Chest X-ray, PA view. Patient: 42 years old, sex F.
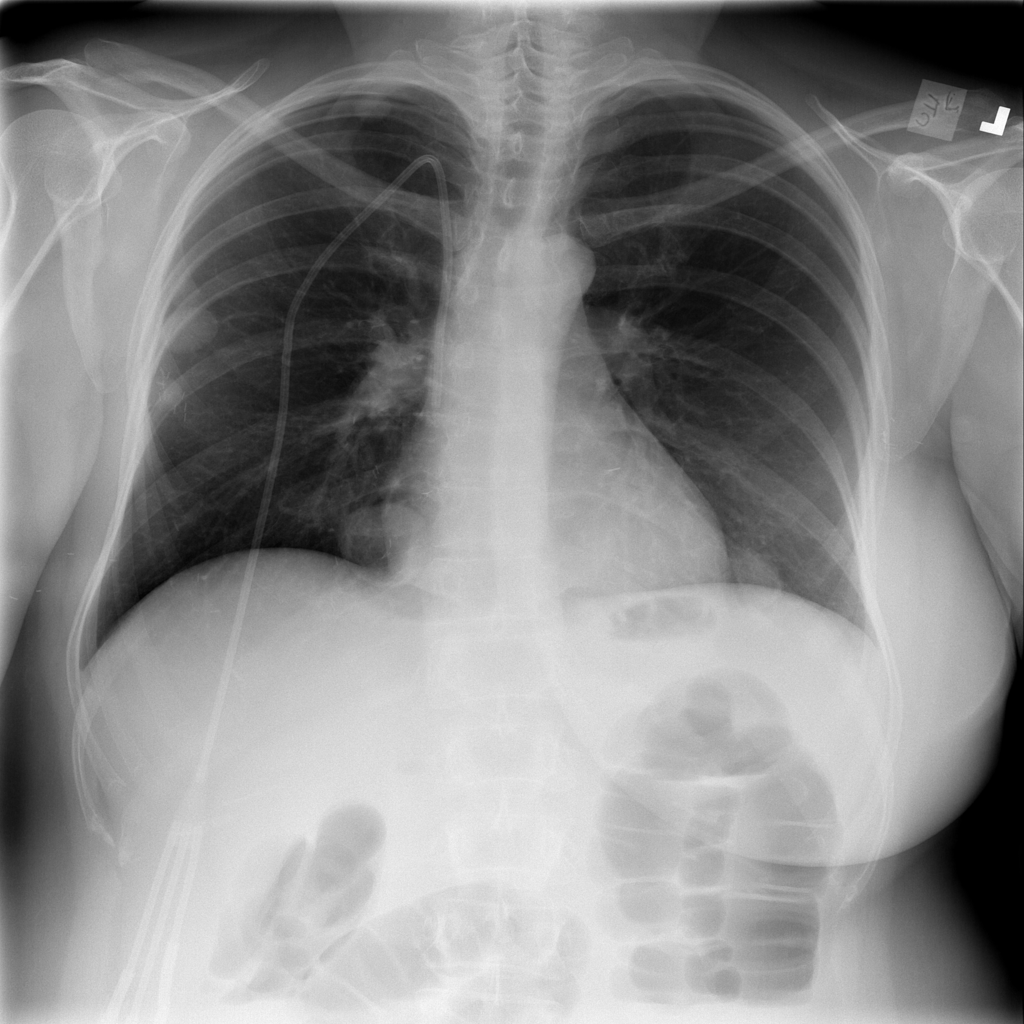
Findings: Nodule